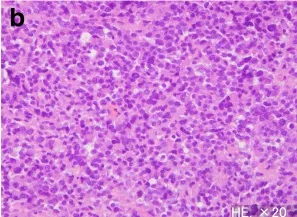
Photomicrographs of the surgical specimen of the sellar tumor showing diffuse cell arrangement with mild variation in size but without atypism or mitosis of the nucleus. X 80.
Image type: pathology (h&e)